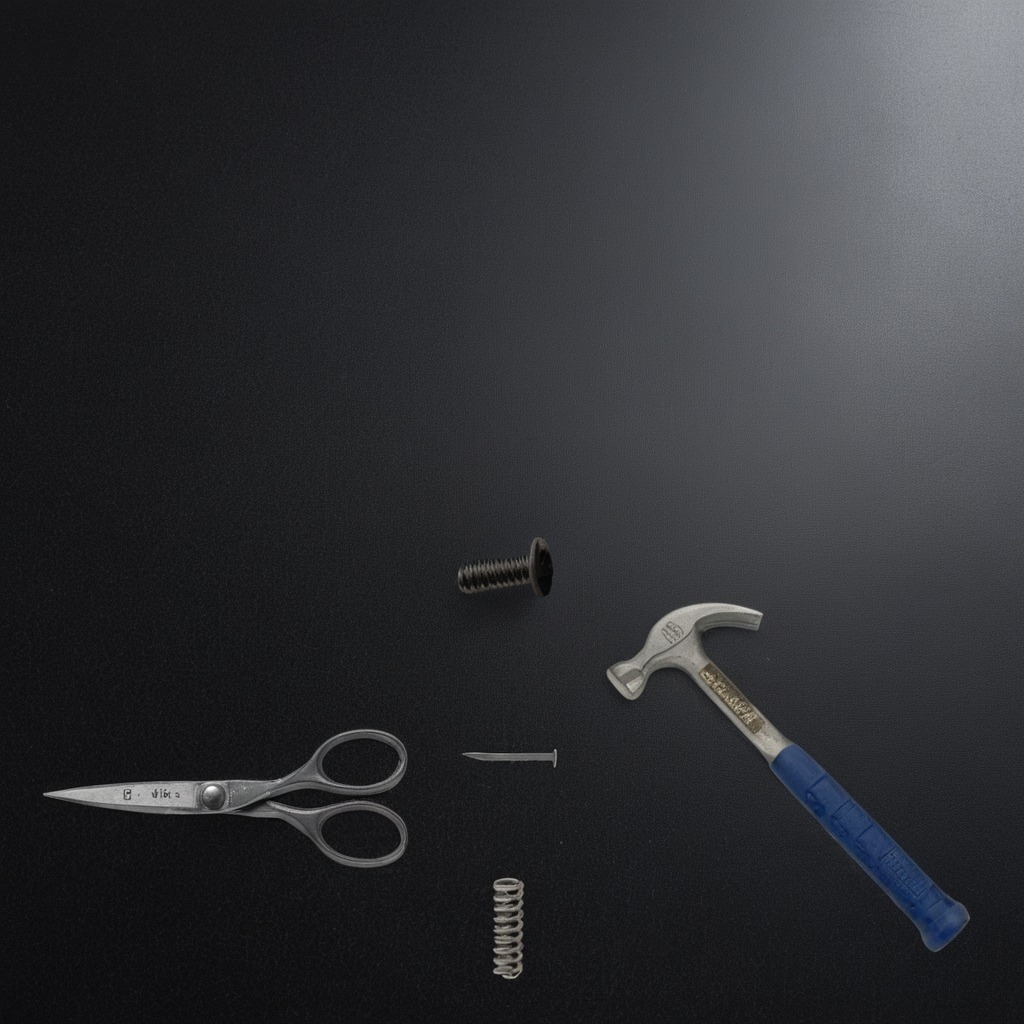
A metal machine screw, an iron nail, a hammer, a coiled metal spring, and a pair of scissors are lying on the clean granite tabletop.